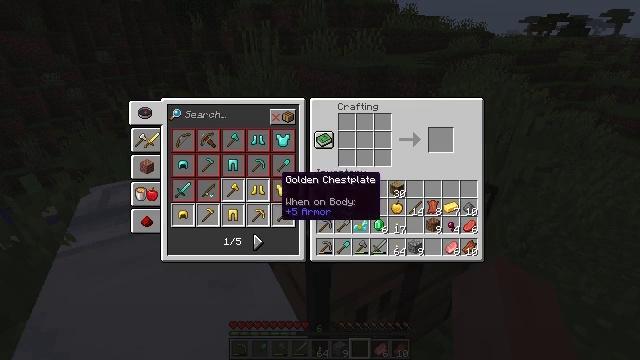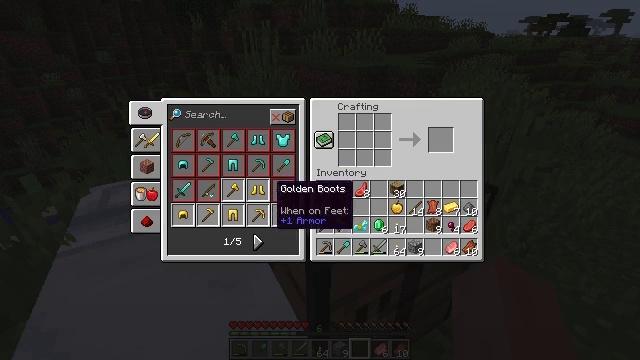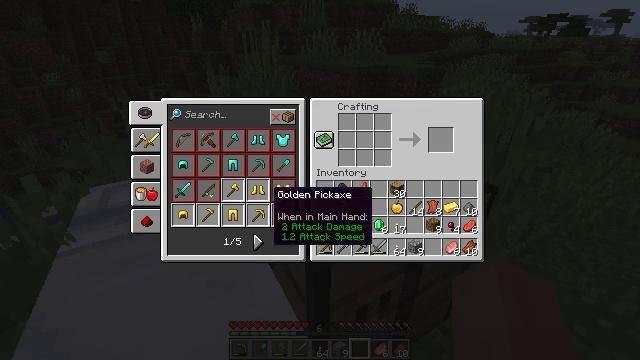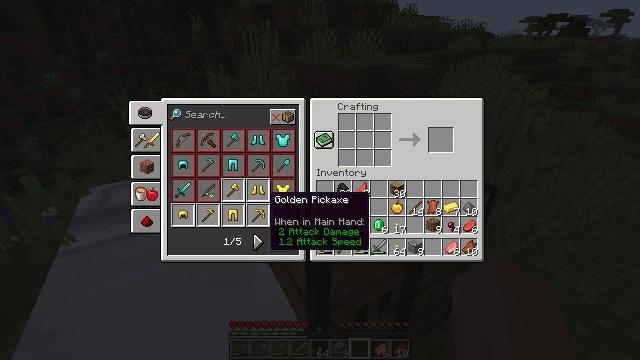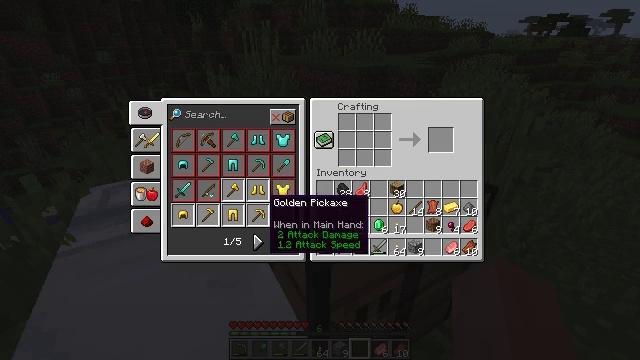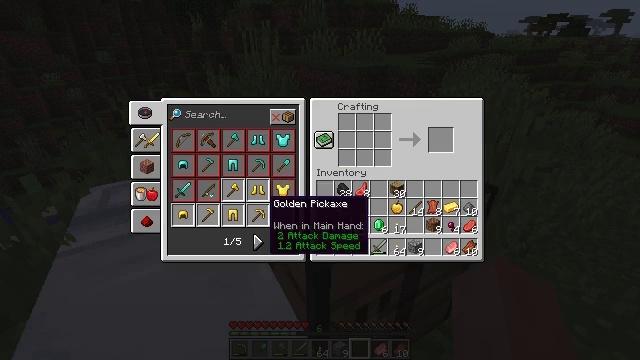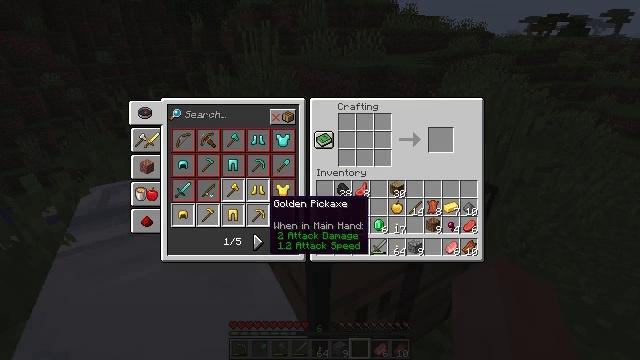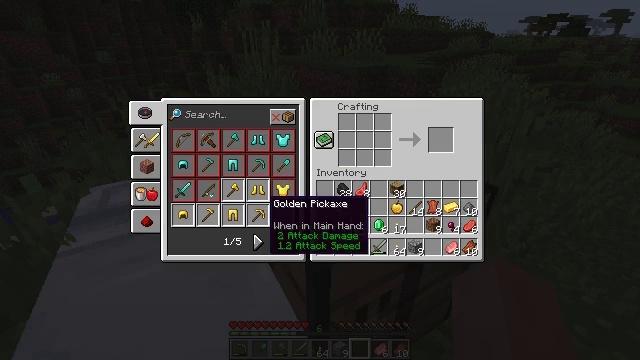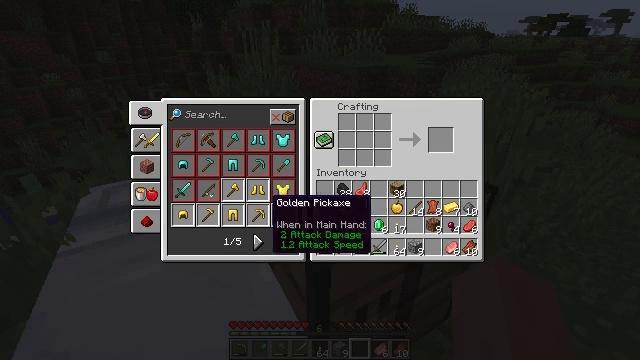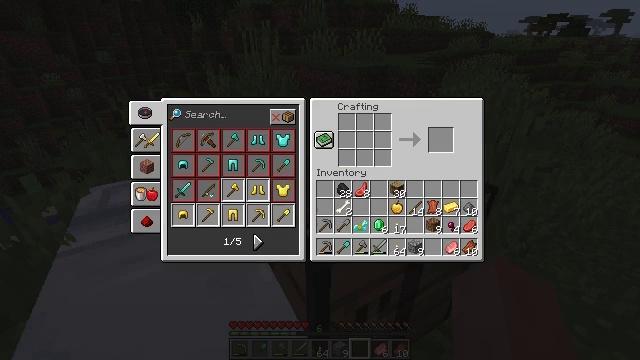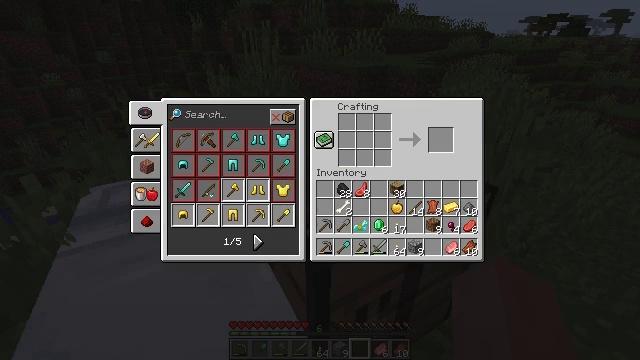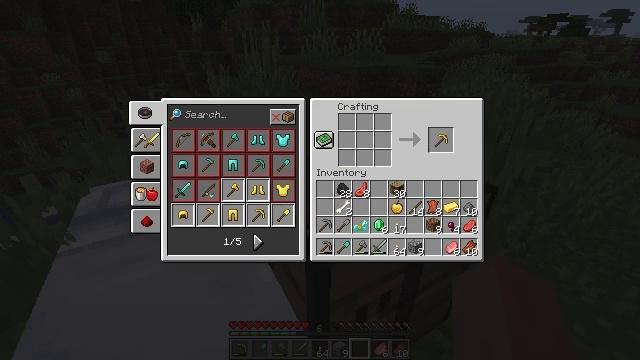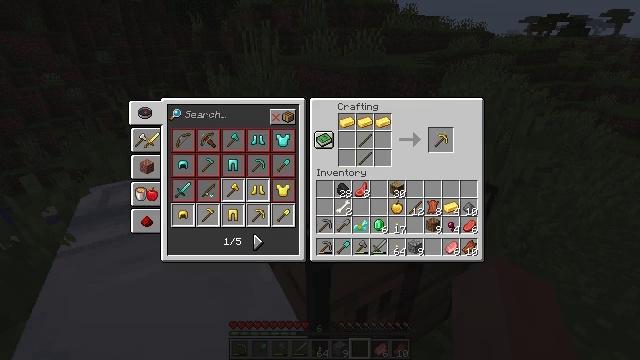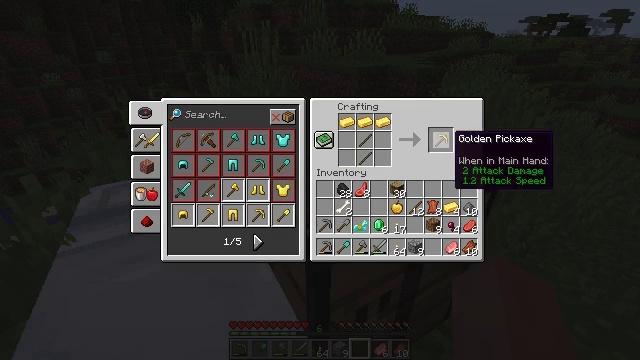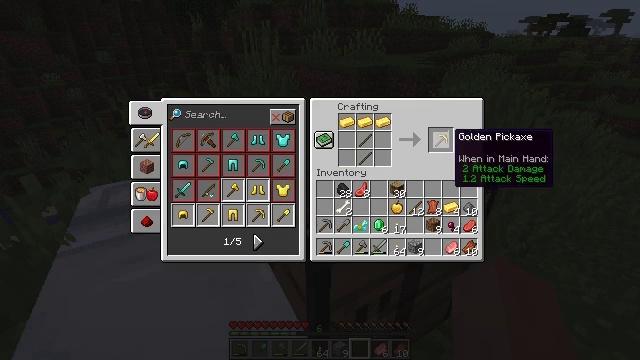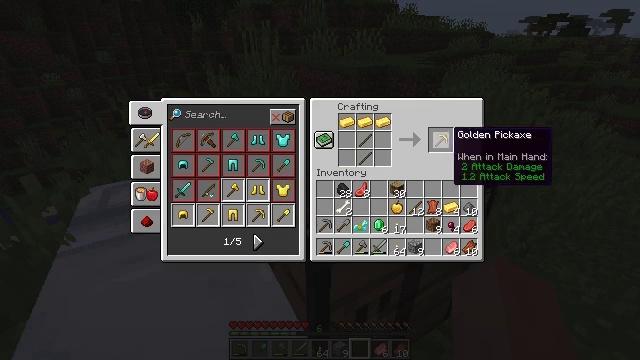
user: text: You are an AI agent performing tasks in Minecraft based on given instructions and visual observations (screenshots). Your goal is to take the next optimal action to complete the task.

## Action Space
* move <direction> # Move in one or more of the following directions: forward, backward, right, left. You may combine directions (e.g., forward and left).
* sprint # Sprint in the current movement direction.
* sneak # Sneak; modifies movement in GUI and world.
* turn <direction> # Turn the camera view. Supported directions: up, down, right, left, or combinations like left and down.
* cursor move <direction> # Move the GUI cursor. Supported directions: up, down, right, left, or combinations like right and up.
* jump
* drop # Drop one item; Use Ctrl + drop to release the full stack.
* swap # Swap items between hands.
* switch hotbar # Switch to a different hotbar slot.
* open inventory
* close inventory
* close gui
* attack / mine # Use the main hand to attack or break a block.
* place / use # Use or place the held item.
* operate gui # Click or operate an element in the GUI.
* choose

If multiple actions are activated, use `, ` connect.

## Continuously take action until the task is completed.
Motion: motion action
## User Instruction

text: Create a golden pickaxe with the necessary materials.
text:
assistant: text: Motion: cursor move down
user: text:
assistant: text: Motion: no_op
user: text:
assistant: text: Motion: no_op
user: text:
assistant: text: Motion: no_op
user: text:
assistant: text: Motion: no_op
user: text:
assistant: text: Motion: operate gui
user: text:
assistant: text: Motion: operate gui
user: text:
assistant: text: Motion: no_op
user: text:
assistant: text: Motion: cursor move right and up
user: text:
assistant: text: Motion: cursor move right and up
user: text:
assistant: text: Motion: cursor move right and up
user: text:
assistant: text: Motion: cursor move right
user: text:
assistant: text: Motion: no_op
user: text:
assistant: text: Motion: no_op
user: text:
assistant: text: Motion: no_op
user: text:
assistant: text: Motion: no_op
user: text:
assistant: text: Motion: operate gui
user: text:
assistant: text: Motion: operate gui
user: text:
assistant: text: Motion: operate gui
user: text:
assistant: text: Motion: no_op
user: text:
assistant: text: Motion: cursor move left and down
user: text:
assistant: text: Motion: cursor move left and down
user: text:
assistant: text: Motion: cursor move left and down
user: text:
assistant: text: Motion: cursor move left and down
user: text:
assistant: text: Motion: cursor move left and down
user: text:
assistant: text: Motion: cursor move down
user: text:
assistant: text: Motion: no_op
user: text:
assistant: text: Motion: no_op
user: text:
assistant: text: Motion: no_op
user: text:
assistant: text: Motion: no_op